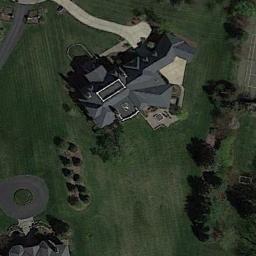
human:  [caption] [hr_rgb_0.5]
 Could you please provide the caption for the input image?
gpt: Here is a gorgeous home with a trail behind and a row of trees in front .

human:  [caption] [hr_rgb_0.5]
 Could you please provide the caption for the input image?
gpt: Lots of trees are next to the sparse residential .

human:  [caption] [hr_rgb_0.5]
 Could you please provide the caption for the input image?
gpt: There are several houses and many green trees in the sparse residential area, As well as grassland .

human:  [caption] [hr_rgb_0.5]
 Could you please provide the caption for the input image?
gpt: The sparse residential is on the grass next to some trees .

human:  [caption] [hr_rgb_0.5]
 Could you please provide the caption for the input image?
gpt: A sparse residential area with a black building on the green meadow .